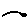
Label: bird